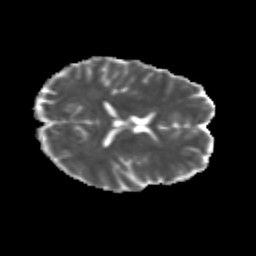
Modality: MD
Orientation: axial
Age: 25
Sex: male
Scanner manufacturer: siemens
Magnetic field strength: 3 T
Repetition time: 3.5 s
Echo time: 0.113 s